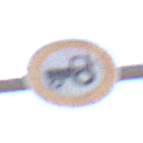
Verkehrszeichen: VerbotKraftfahrzeugeZuegeNichtSchneller25
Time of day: Midday
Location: Outdoor (Nature)
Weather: PartlyCloudy
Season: NotSpecified
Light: Natural